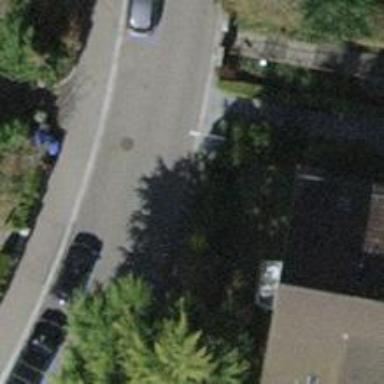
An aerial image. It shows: Residential road with separate asphalt sidewalk.